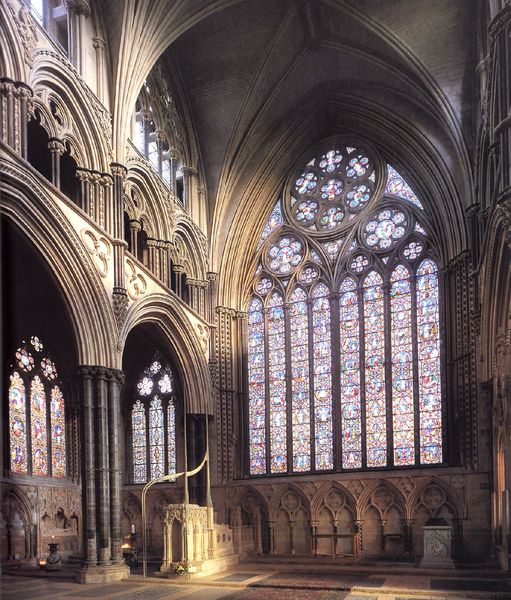
Titel: Retrochor, sog. “Angel Choir”, der Kathedrale in Lincoln
Standort: Lincoln, Kathedrale (EU - GB)
Schlagwörter: fenster, glas, licht, stein, kirche, gotik, empore, kerzen, dom, kreise, buntglas, gotisch, kanzel, rosette, spitzbögen, rosetten, taufbecken, buntglasfenster, unbemalt